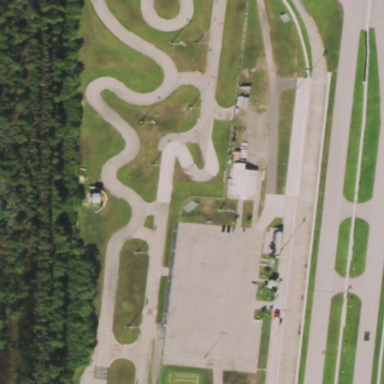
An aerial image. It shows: Motor sport raceway.